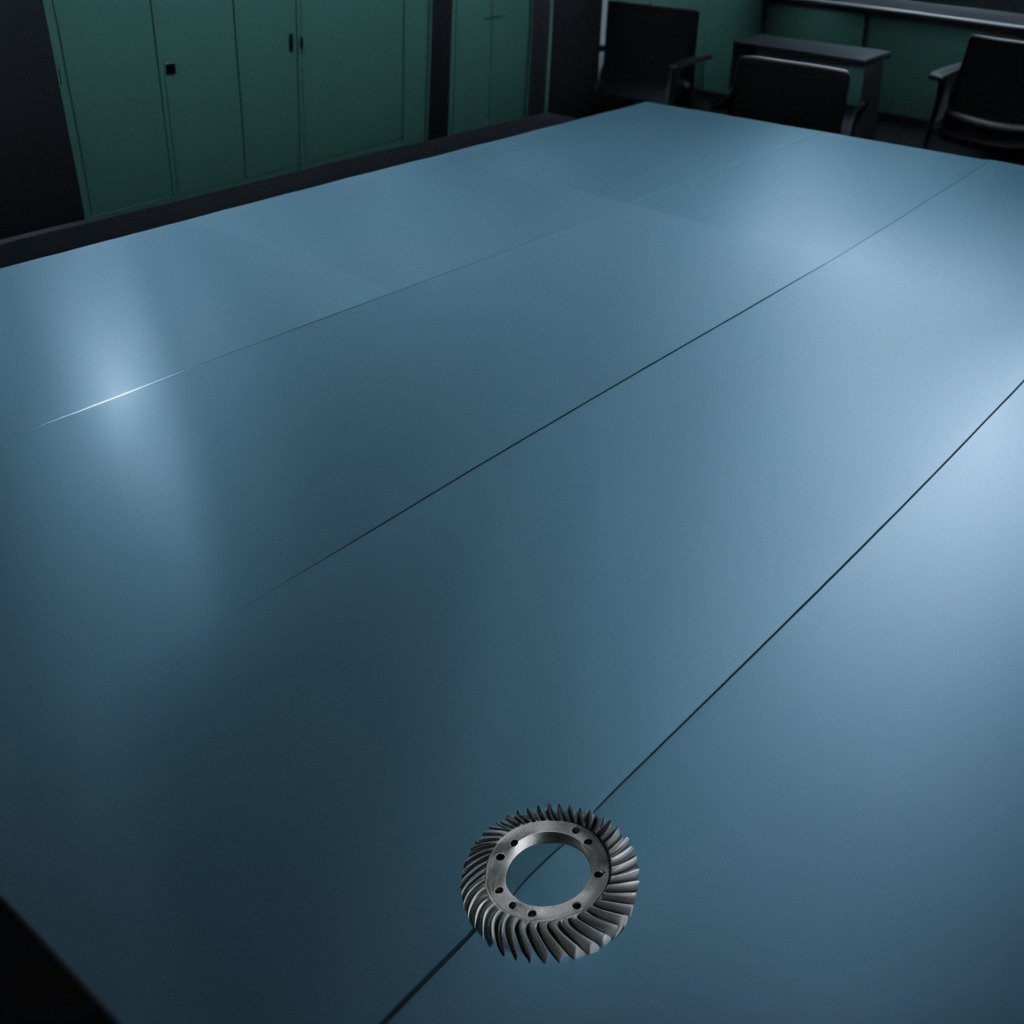
A steel gear with teeth lies on the clean empty table in a railway signal maintenance room.